Field crop: maize
Growth stage: 2
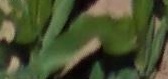
Species: maize